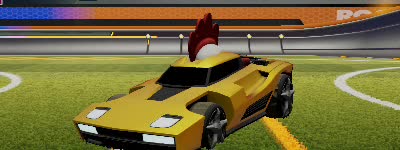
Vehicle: breakout